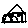
Label: house